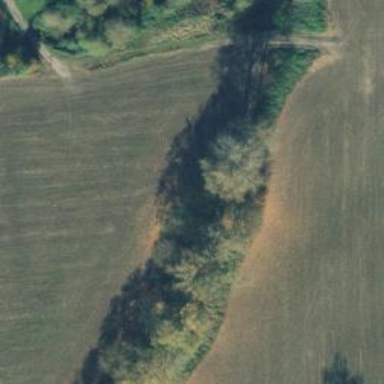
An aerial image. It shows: Abandoned railway.